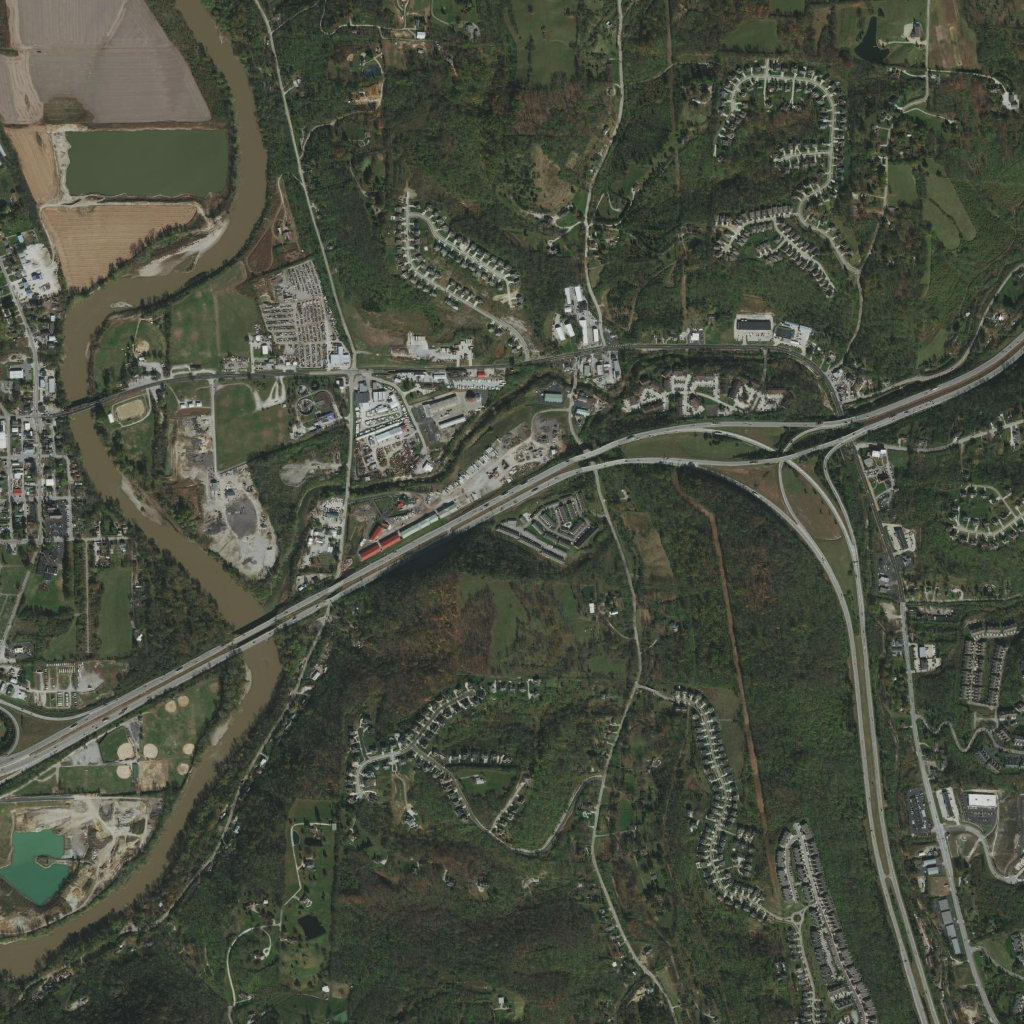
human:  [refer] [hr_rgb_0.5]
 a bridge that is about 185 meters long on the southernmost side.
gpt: <box>[[22, 60, 27, 64, 0]]</box>